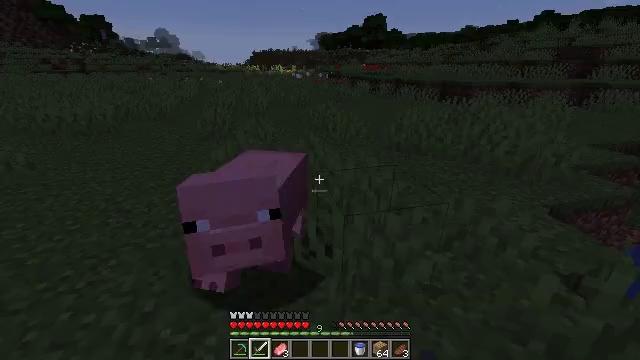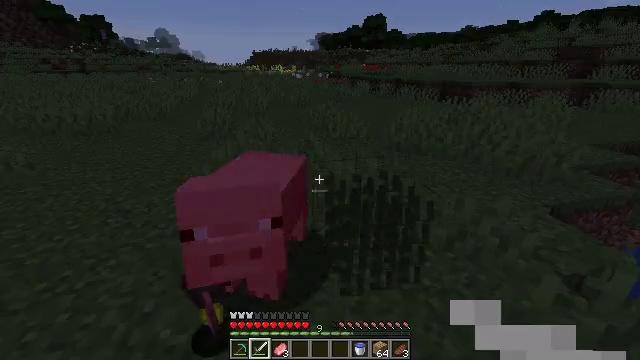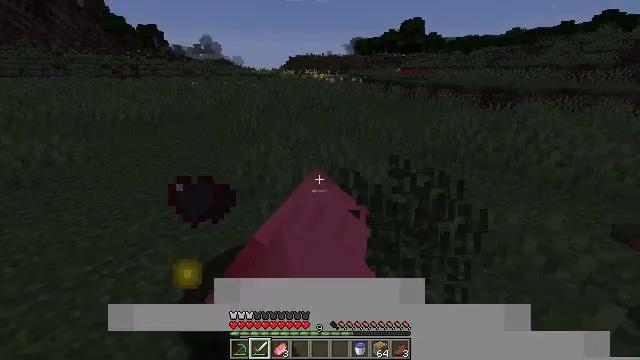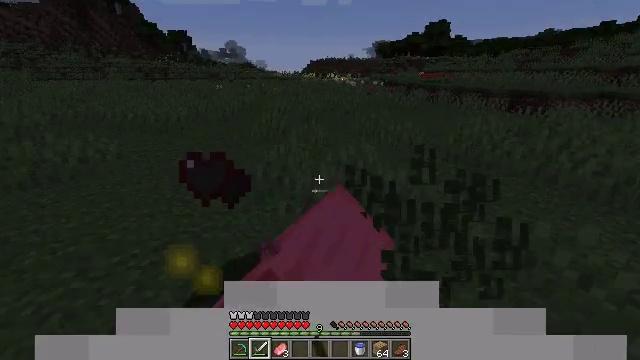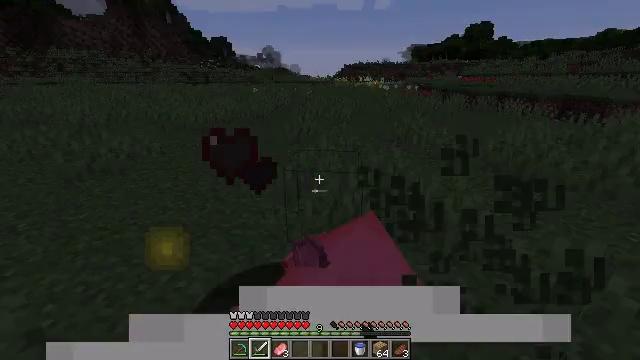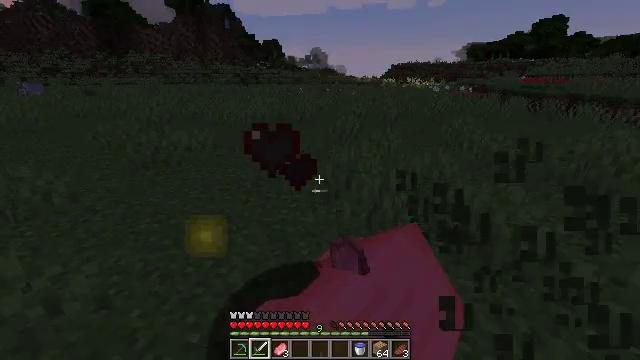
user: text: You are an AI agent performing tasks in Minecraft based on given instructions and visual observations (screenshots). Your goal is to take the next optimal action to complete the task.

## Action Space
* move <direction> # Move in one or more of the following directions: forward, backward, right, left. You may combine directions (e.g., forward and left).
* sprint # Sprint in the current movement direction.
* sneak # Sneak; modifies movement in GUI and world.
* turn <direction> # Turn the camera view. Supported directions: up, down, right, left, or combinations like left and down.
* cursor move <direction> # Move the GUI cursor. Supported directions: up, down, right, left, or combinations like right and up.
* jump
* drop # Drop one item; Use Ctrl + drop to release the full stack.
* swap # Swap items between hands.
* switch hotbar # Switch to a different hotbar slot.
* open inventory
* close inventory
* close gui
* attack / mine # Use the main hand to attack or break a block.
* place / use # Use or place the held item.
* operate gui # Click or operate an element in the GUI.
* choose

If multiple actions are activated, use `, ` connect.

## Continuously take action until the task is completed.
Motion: motion action
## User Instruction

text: Collect the grass from the surface.
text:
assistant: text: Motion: attack / mine
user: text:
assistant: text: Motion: turn left, attack / mine
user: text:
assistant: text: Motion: turn left
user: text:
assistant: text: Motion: turn left
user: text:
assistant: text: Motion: turn left
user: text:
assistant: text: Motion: no_op